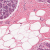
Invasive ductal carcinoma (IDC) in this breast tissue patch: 0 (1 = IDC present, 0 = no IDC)